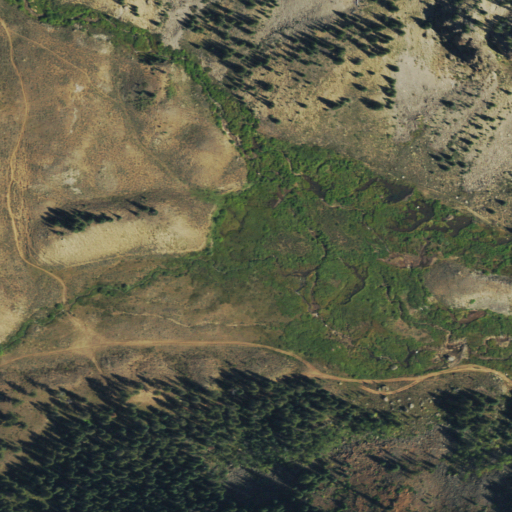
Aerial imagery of valley in Colorado named Rosebud Gulch containing shrub, evergreen forest, woody wetlands, and herbaceous wetlands